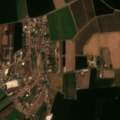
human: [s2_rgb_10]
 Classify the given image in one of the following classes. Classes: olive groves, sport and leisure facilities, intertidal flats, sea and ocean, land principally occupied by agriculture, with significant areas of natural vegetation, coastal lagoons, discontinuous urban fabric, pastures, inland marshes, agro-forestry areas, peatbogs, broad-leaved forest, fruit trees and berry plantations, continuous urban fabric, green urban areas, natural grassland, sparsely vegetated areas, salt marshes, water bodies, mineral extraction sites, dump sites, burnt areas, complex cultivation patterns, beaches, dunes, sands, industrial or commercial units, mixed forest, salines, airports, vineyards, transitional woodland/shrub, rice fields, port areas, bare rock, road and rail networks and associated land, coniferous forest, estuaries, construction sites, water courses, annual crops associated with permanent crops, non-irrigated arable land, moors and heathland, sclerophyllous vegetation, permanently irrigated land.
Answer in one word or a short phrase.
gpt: discontinuous urban fabric, permanently irrigated land, complex cultivation patterns